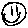
Label: smiley face